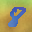
Label: 8